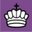
Piece: wK